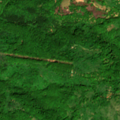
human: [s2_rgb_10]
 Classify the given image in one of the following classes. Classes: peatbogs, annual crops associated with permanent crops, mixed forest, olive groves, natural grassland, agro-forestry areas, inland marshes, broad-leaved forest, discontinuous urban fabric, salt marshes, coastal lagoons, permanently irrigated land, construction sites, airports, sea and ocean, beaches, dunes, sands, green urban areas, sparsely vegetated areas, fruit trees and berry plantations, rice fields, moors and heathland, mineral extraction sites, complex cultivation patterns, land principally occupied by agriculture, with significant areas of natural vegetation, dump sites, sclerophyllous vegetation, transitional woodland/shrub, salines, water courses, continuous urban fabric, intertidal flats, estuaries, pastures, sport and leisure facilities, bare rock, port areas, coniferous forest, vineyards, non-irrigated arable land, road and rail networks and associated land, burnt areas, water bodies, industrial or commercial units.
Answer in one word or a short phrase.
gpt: pastures, broad-leaved forest, transitional woodland/shrub